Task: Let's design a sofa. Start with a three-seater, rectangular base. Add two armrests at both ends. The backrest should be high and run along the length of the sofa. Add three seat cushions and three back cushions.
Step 30:
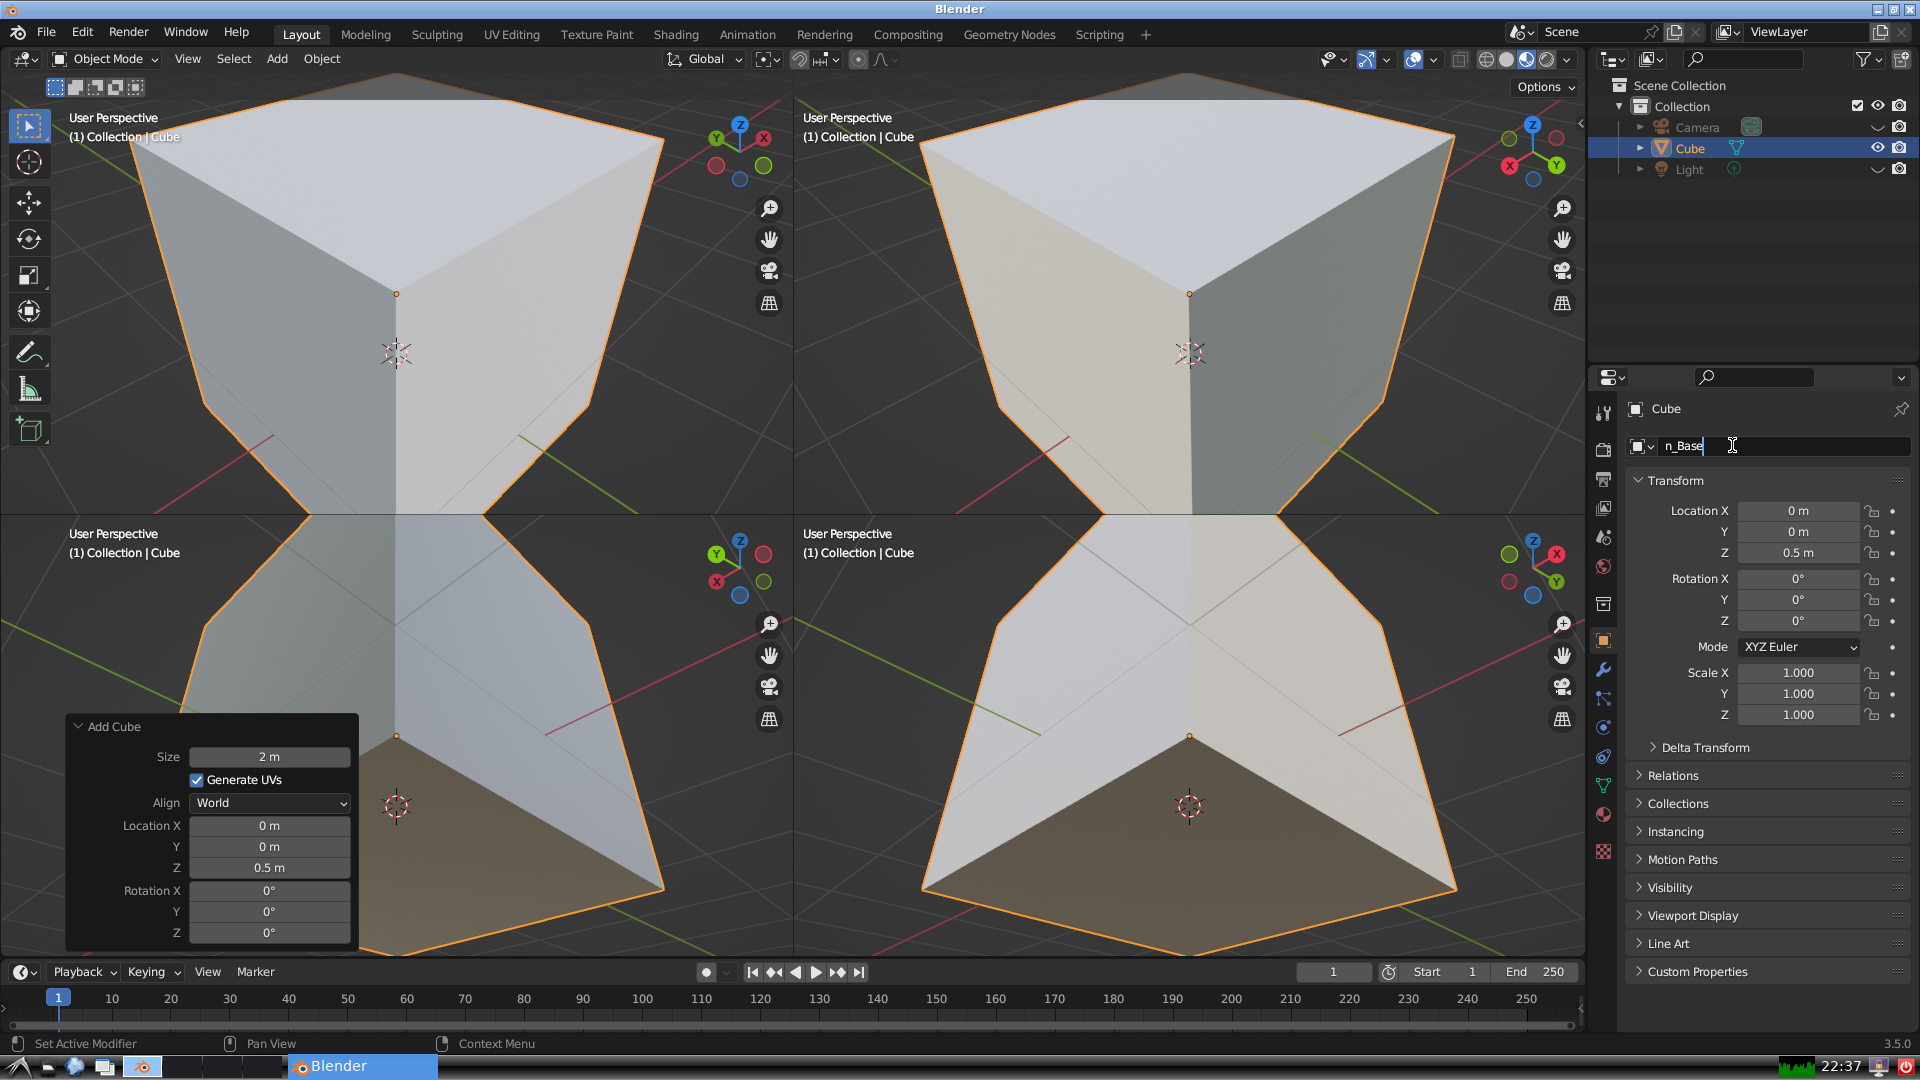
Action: {"key_press": ['Return']}